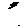
Label: star